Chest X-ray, PA view. Patient: 36 years old, sex M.
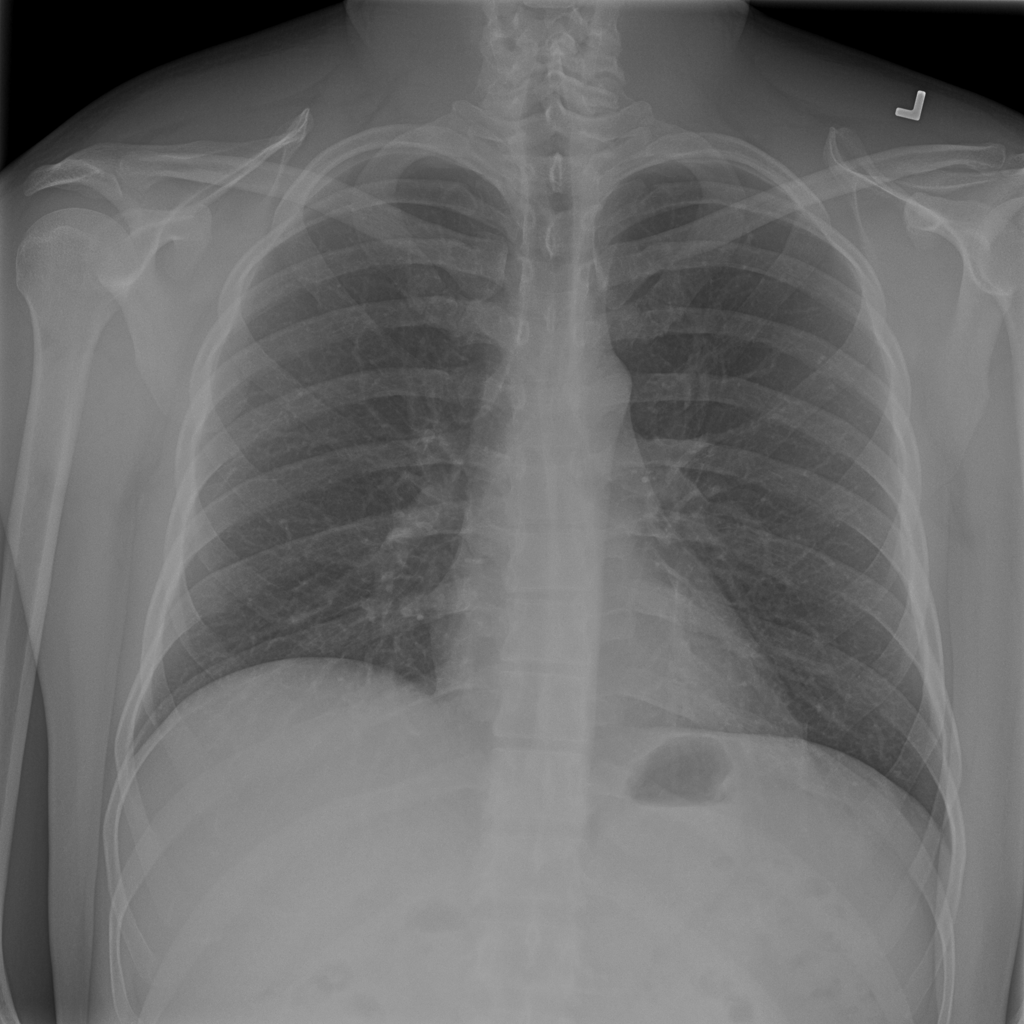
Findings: No Finding